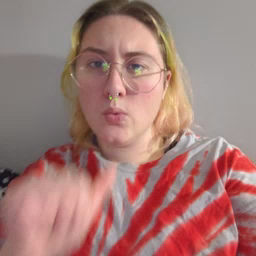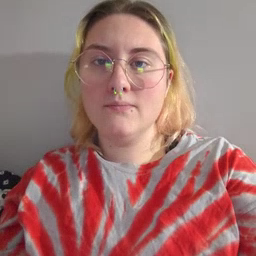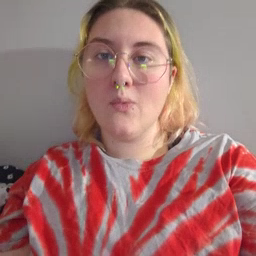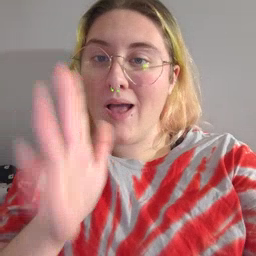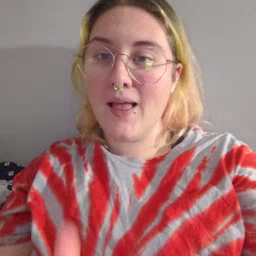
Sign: grandma